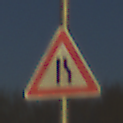
Verkehrszeichen: EinseitigVerengteFahrbahnRechts
Umgebung: Outdoor, Nature
Tageszeit: SunriseSunset
Wetter: Clear
Licht: Natural
Jahreszeit: NotSpecified
Kontrast: HighContrast